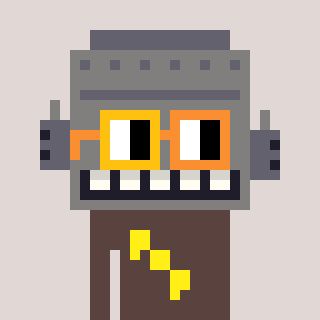
a pixel art character with square yellow and orange glasses, a robot-shaped head and a darkbrown-colored body on a warm background